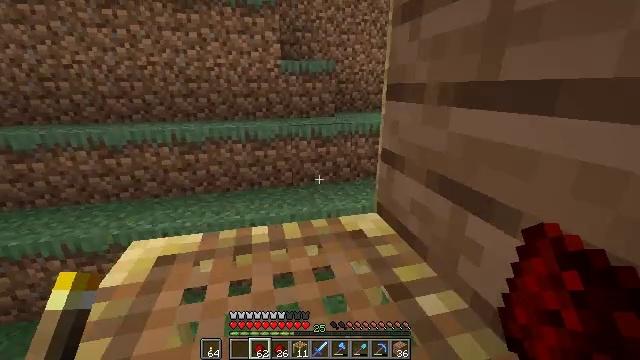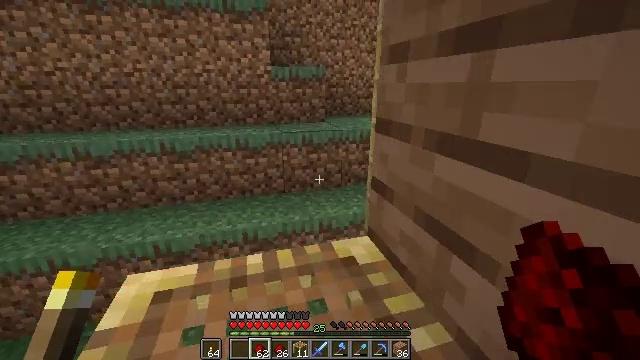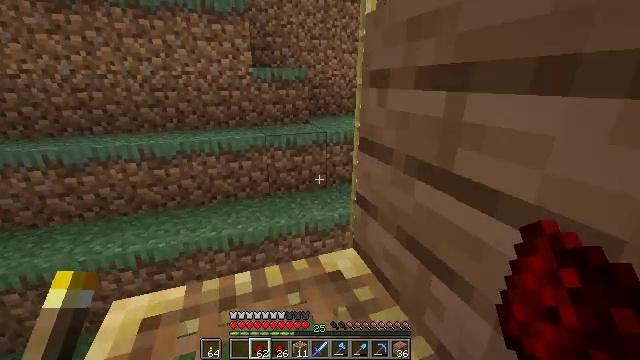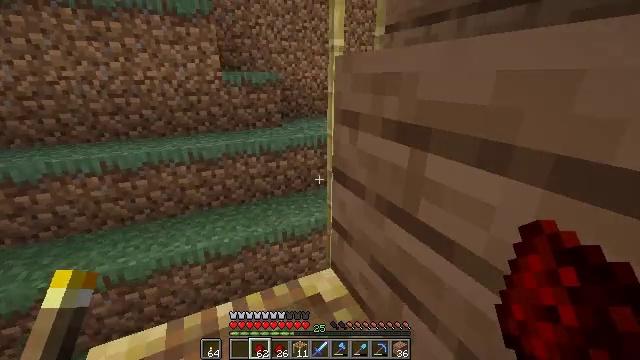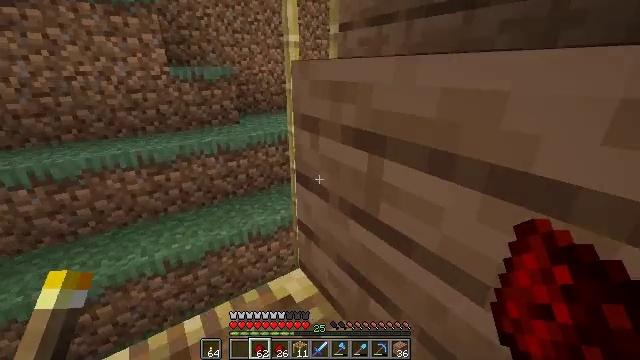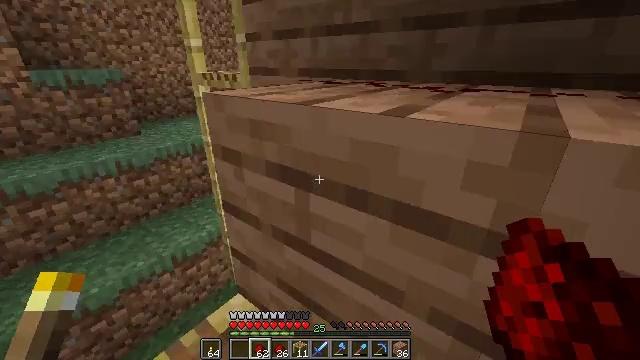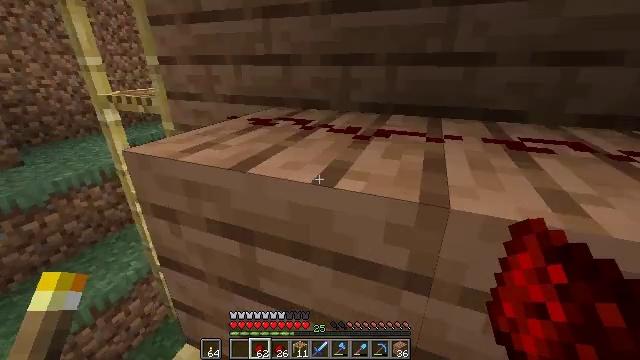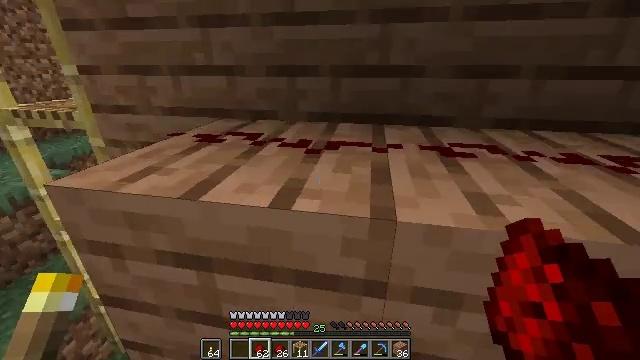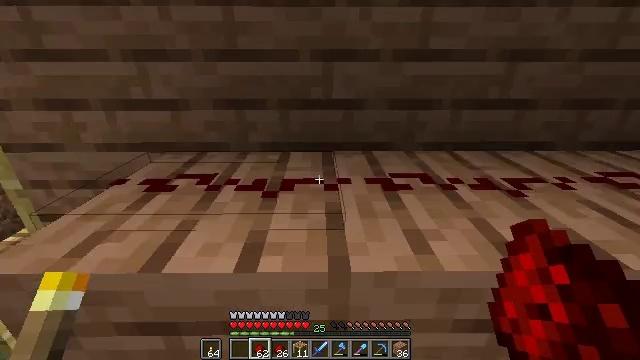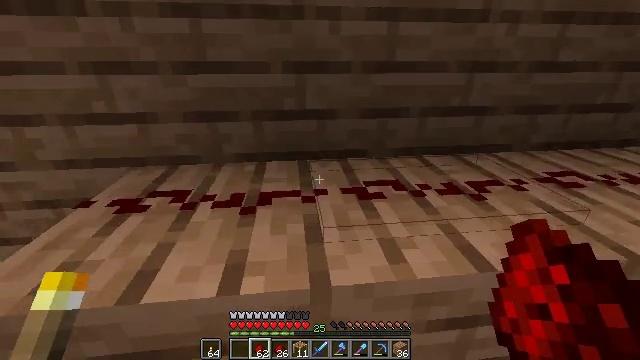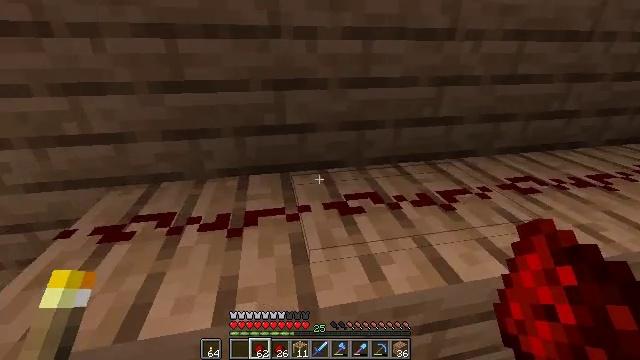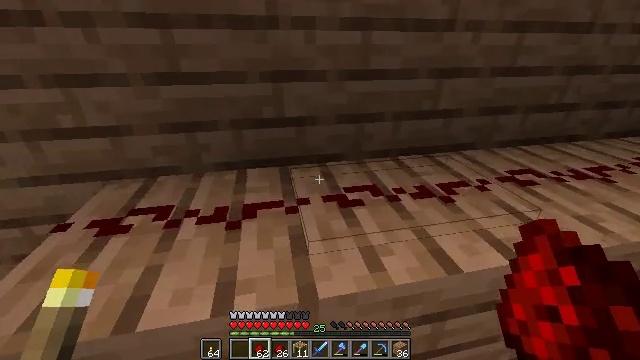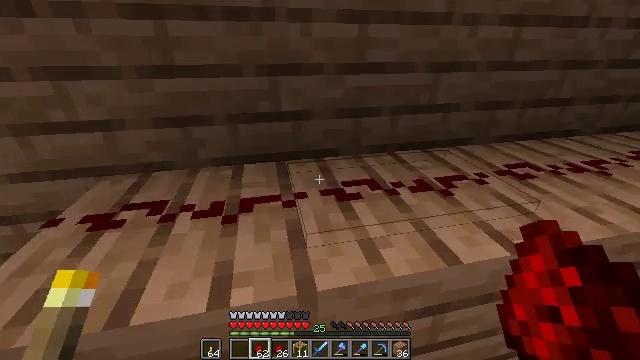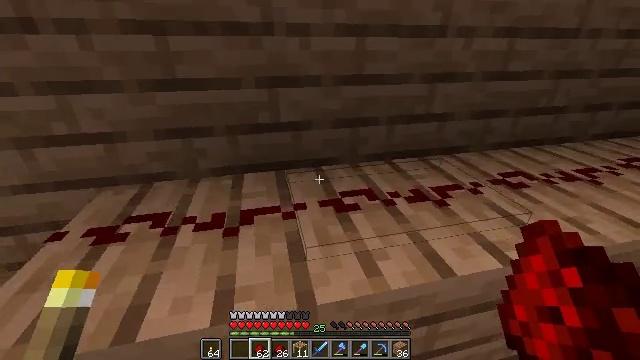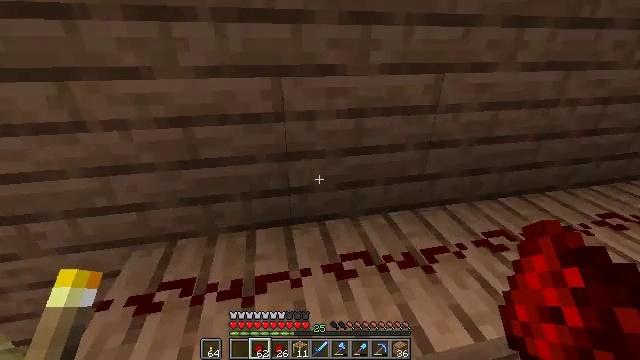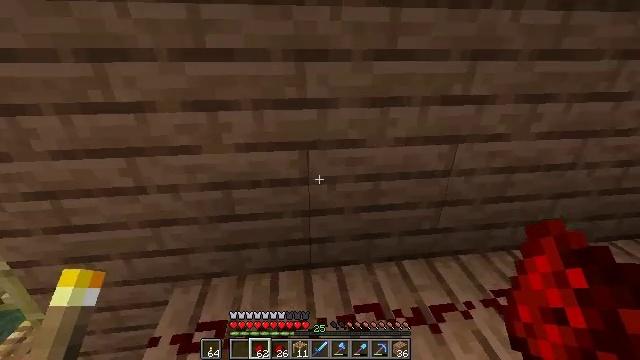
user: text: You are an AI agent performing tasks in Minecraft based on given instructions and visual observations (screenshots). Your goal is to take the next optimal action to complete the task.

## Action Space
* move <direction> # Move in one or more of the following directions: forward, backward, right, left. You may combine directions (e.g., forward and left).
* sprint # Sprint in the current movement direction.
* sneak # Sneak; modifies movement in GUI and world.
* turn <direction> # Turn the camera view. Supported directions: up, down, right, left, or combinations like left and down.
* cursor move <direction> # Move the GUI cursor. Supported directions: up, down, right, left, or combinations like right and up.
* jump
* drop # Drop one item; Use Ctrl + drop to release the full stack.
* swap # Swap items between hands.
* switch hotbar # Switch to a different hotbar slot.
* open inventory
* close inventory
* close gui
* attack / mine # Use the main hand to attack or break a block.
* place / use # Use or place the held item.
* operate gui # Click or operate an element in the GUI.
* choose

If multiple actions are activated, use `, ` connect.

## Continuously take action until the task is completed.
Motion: motion action
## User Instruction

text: Break the redstone repeater.
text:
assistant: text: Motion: turn right, jump
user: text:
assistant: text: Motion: turn right, jump
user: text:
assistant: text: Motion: turn right and down, jump
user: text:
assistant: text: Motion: turn right and down, jump
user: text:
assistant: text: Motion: turn right and down, jump
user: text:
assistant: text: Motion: turn right, jump
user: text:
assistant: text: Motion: turn right, jump
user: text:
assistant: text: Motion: turn right, jump
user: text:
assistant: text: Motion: turn right, jump
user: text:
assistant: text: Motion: turn right and down, jump
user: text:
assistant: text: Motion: jump
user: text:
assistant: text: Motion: jump
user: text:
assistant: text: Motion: jump
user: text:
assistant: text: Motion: jump
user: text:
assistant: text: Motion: turn left, jump
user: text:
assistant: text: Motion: turn down, jump
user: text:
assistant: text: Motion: move forward, turn right and down, jump
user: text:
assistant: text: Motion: move forward and move left, turn right, jump
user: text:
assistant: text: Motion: move forward and move left, turn right, jump
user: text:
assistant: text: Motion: move forward and move left, turn right, jump
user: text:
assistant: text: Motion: move forward and move left, turn right and down, jump
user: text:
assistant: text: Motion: move forward and move left, turn right, jump
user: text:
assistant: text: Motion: move forward and move left, turn right, jump
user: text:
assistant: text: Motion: move forward and move left, turn right, jump
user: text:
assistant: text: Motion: move forward and move left, turn right, jump
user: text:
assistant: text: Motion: move forward and move left, turn right, jump
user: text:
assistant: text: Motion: move forward and move left, turn right, jump
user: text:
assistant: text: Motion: move forward and move left, turn right, jump
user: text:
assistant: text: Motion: move forward and move left, turn right
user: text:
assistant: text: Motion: move forward and move left